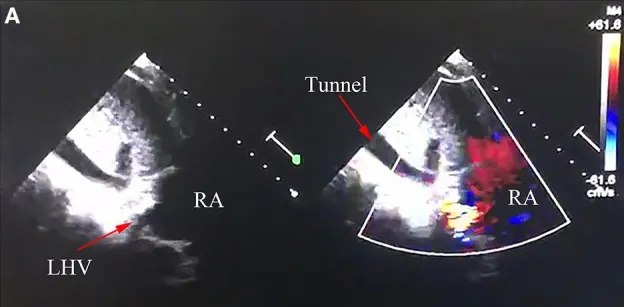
Echocardiography image of anomalous left hepatic venous connection. LHV, left hepatic vein; RA, right atrium. . (A,B) Echocardiography image confirmed LHV came into the RA.
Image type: radiology (ultrasound)